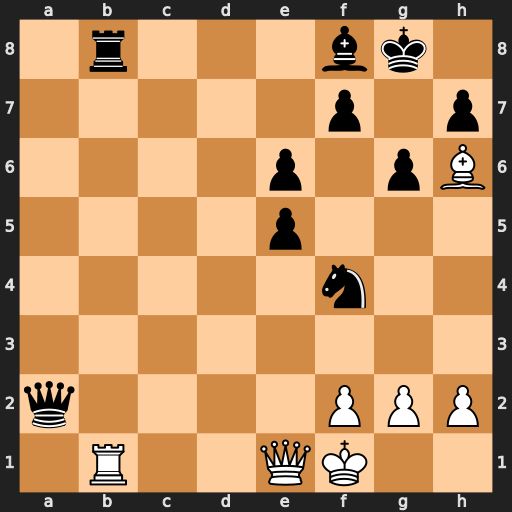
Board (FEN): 1r3bk1/5p1p/4p1pB/4p3/5n2/8/q4PPP/1R2QK2
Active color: w
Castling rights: -
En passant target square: -
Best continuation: Rxb8 Qa6+ Kg1